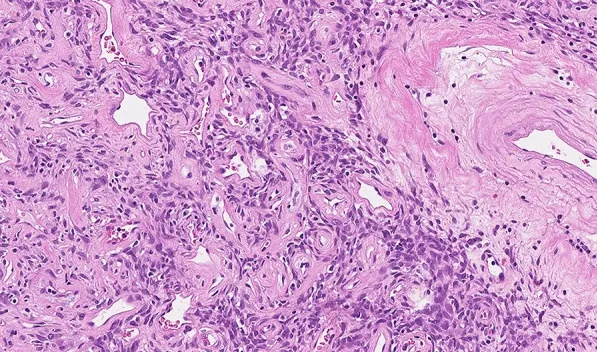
The tumor consists of spindled to ovoid cells arranged in fascicles in collagenized stroma with branching , dilated and hyalinized blood vessels.
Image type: pathology (h&e)